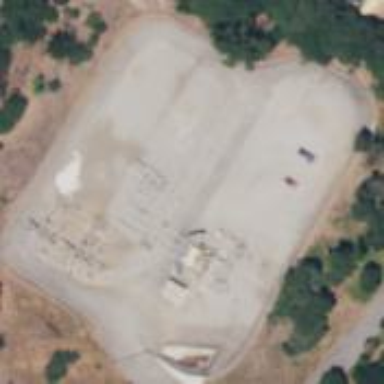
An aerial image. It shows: Power substation.